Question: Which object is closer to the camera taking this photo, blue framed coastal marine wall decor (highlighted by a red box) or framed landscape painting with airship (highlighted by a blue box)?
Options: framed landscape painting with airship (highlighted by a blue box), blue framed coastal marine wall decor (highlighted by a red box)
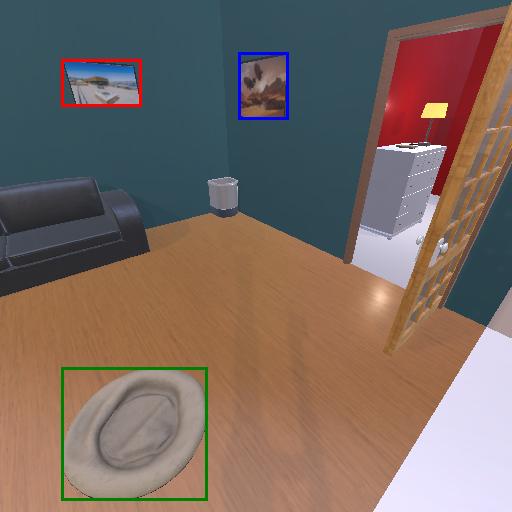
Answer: framed landscape painting with airship (highlighted by a blue box)